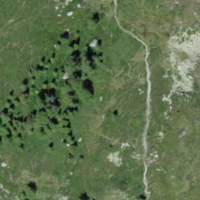
EUNIS habitat code: 31
Species observed at this site:
Mesembrina mystacea